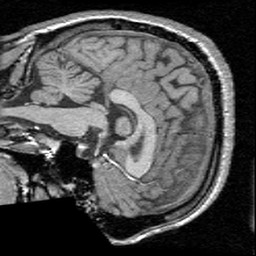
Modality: T1w
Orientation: sagittal
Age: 21
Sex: male